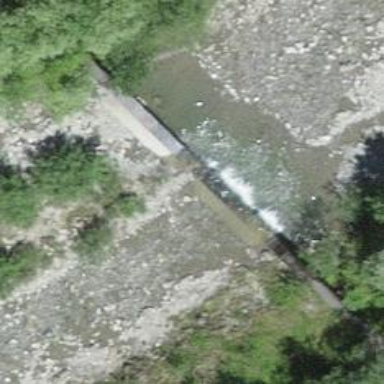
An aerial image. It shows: Weir along the waterway.